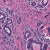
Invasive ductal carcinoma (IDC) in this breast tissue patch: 0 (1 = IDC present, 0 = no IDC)